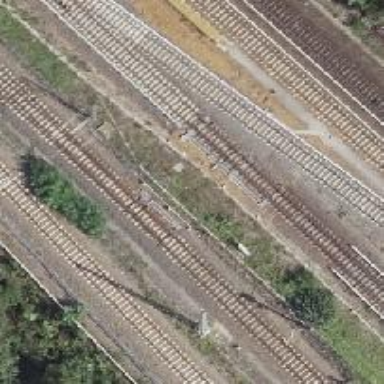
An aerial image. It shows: Railway with electrified contact lines.